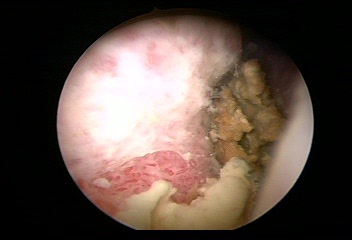
Modality: WLC
Class: Malignant
Subclass: LowGradePapillary
Lesion: L1
Stage: Ta
Morphology: Papillary
Bladder cancer association: Yes
Annotated structures: Tumor